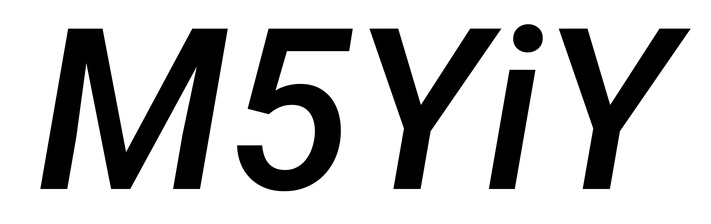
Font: Roboto-Italic_Medium_Italic